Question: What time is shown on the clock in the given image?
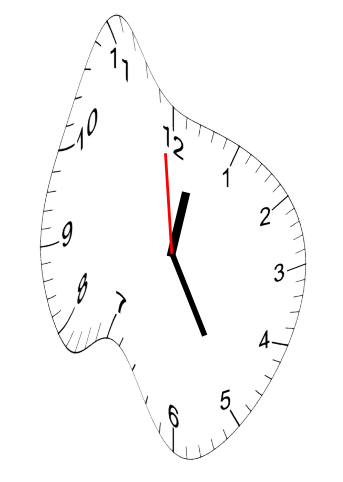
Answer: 12:24:59